Interaction volume radius: 5 \u00c5
Interaction volume height: 15 \u00c5
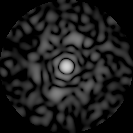
Disorder parameter: 0.7987